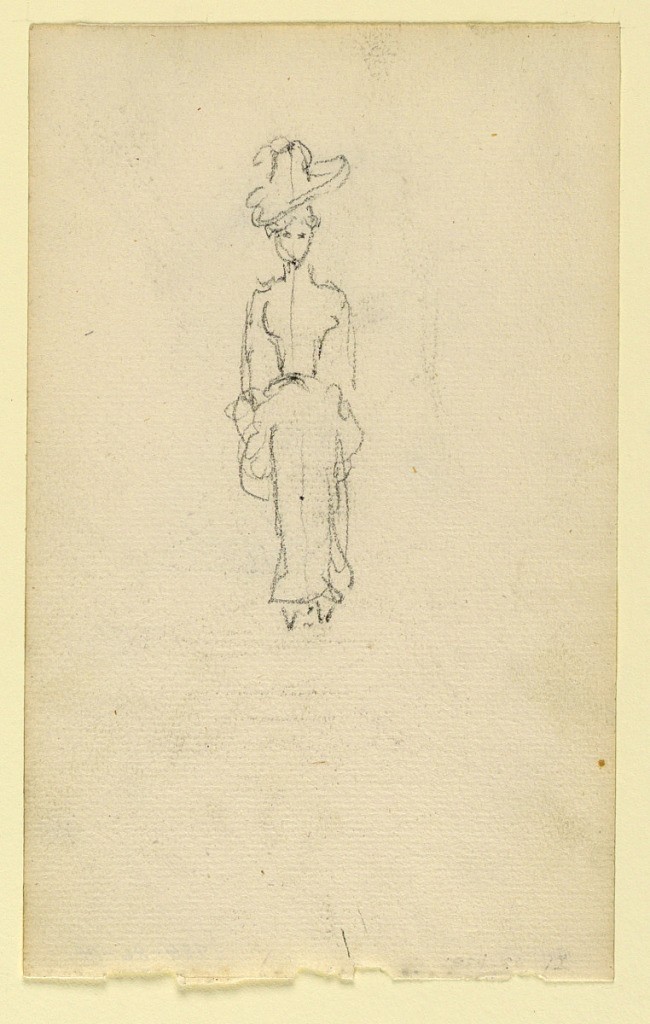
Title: Sketch of a Woman
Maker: Kenyon Cox, American, 1856–1919
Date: ca. 1880
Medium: Graphite on cream laid paper
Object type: Drawing
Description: Sketch of a woman, facing forward, wearing a hat. Center line indicated.